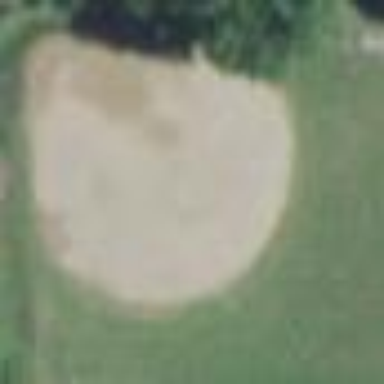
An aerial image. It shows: Baseball pitch for leisure and sports activities.